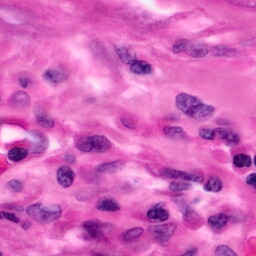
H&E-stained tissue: Pancreatic